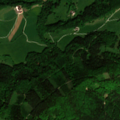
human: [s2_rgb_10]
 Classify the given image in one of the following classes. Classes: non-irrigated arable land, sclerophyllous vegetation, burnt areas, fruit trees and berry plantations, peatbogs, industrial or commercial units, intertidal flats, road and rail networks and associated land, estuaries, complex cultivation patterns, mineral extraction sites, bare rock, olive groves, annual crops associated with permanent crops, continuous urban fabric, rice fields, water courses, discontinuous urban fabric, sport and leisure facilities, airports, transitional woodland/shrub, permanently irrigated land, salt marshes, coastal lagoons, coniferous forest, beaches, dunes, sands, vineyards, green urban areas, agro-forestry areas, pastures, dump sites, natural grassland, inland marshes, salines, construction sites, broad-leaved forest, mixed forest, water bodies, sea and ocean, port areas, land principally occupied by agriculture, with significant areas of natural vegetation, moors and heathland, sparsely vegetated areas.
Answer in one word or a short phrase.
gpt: pastures, mixed forest